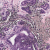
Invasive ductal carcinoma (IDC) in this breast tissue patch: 0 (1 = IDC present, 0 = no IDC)